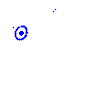
Particle: kaon